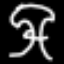
Label: mushroom